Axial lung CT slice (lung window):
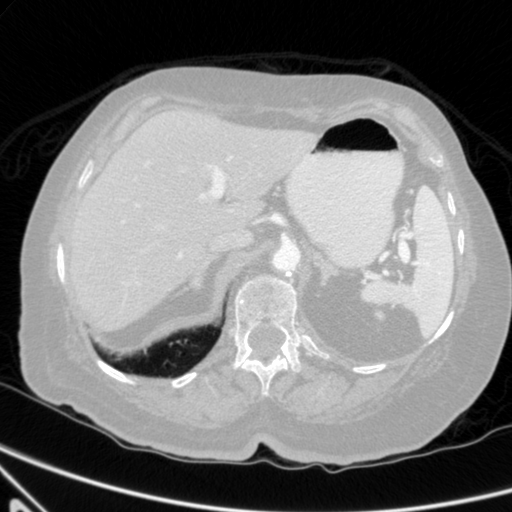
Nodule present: no